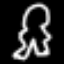
Label: frog